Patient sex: M
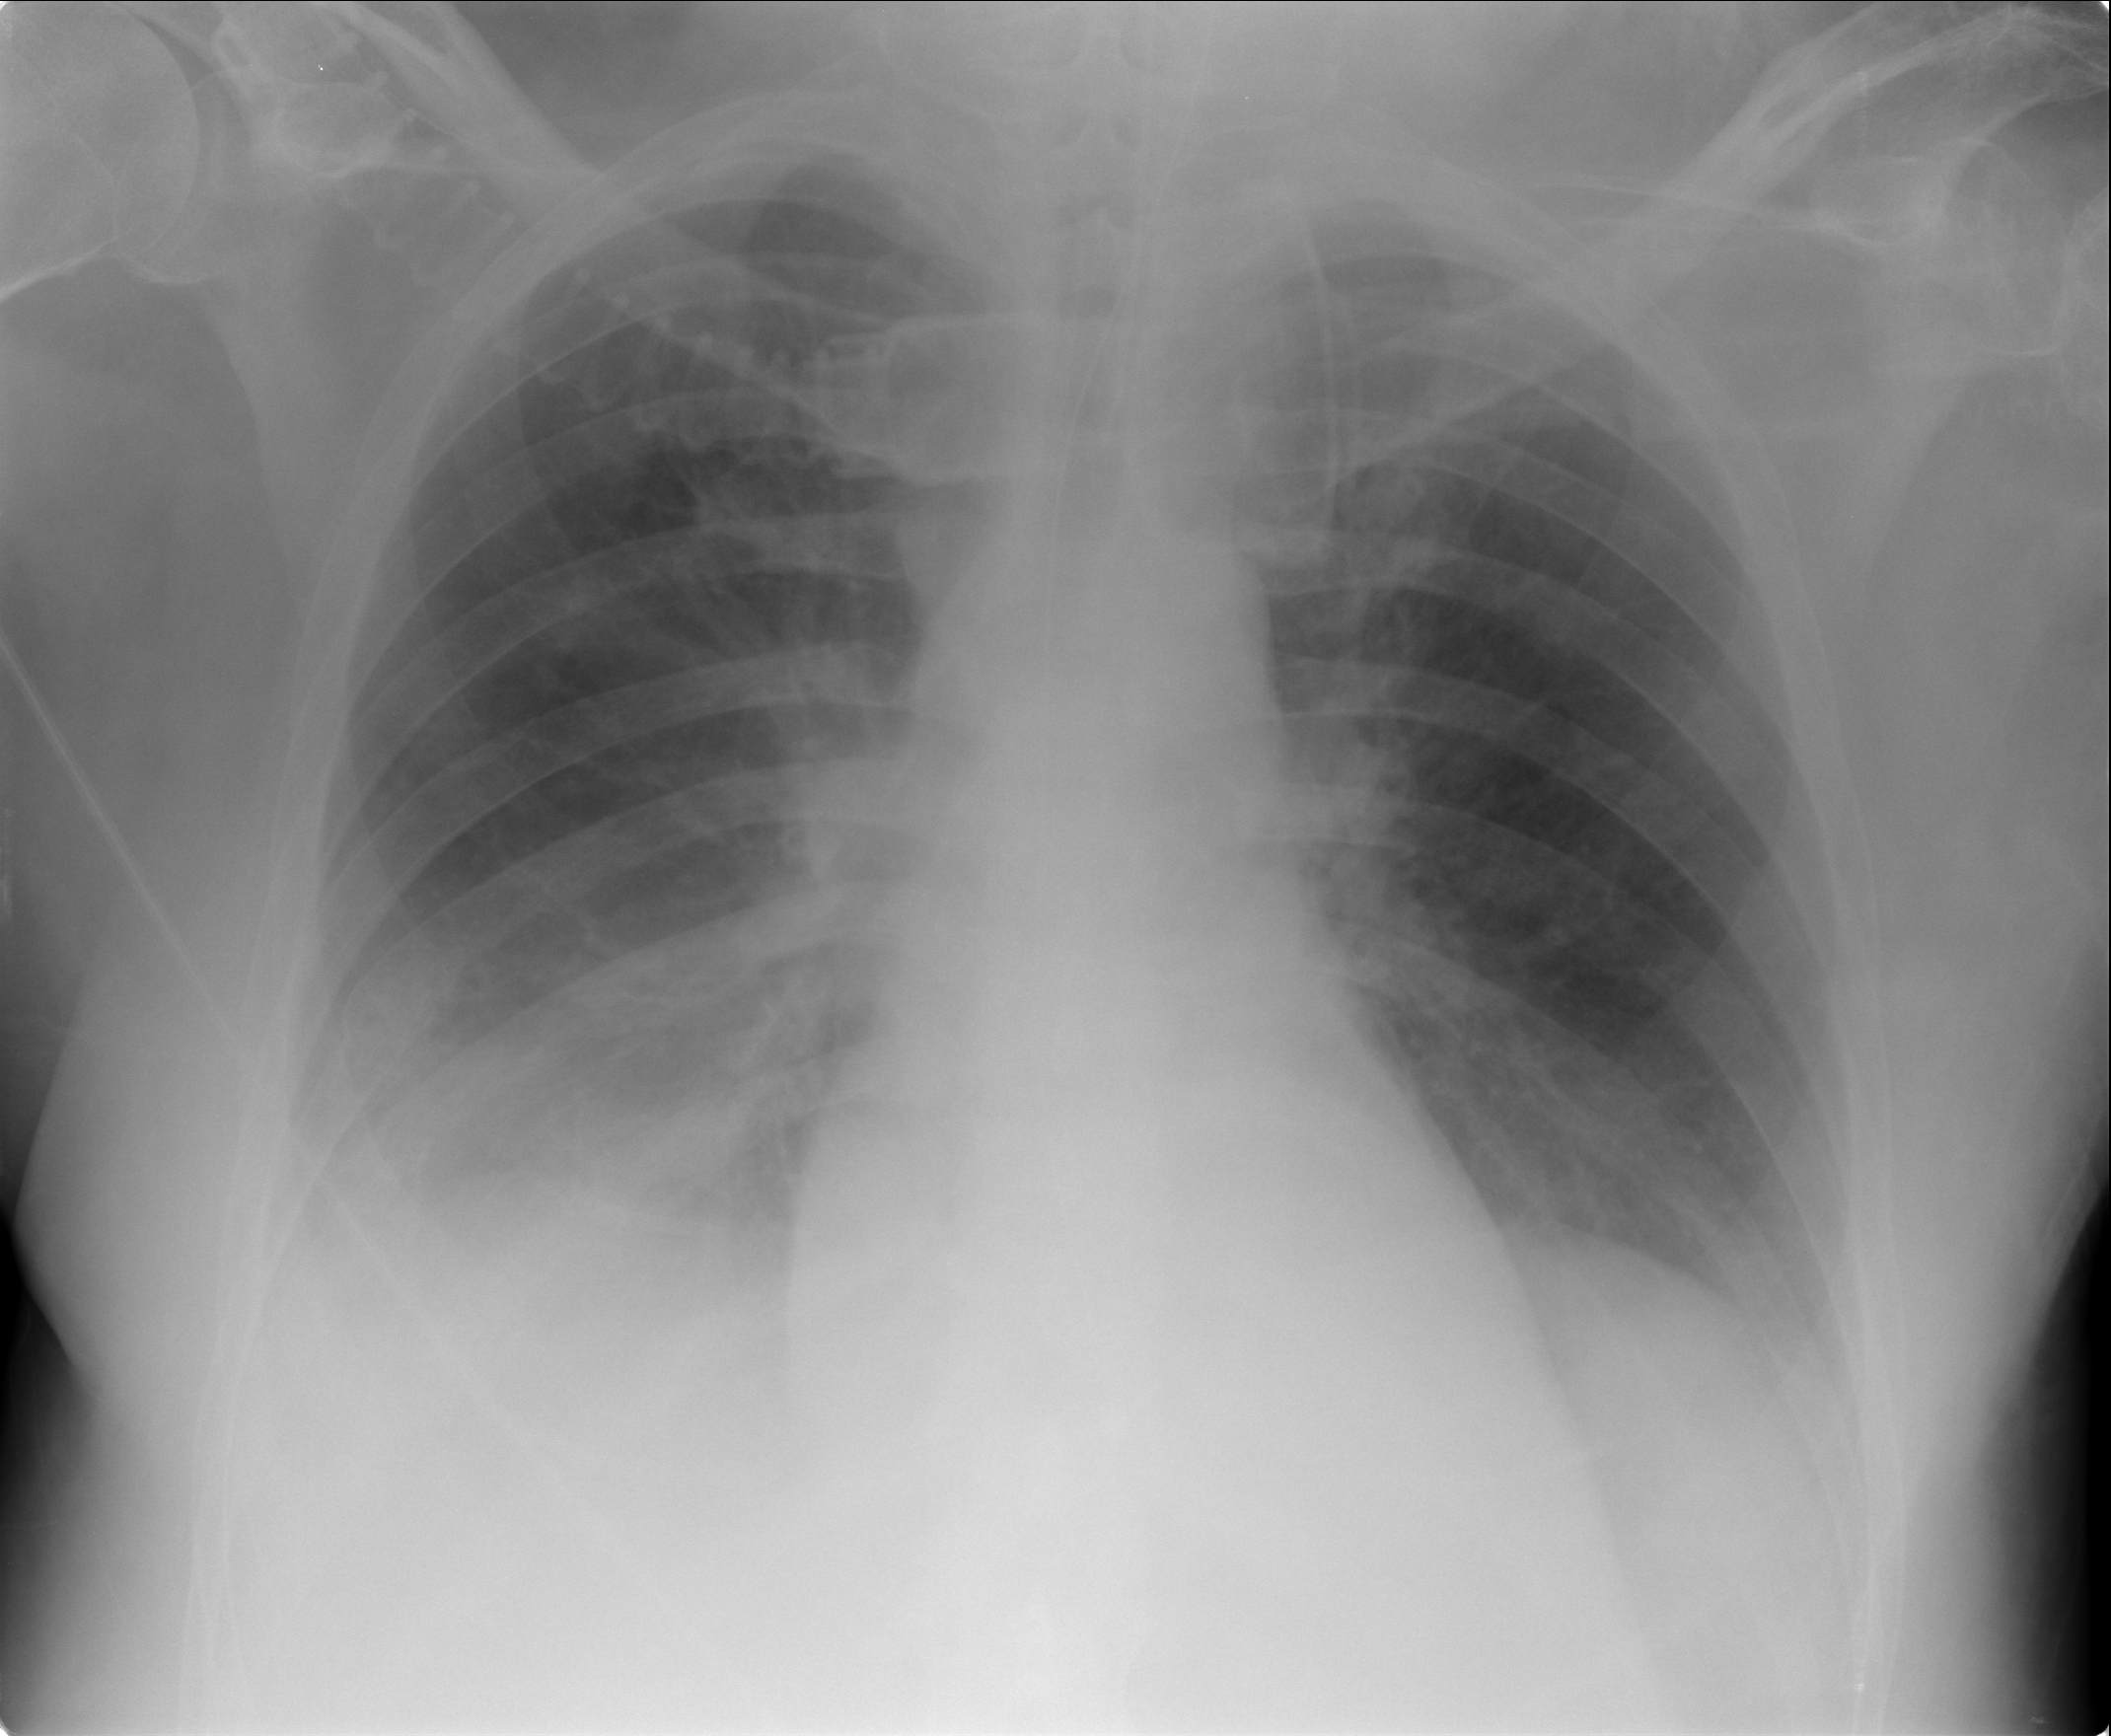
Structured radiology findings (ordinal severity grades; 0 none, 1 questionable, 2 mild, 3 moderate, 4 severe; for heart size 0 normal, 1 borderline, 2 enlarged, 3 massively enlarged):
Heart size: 0
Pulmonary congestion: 0
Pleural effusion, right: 2
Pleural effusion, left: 0
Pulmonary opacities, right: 0
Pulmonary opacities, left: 0
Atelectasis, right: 1
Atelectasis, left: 0